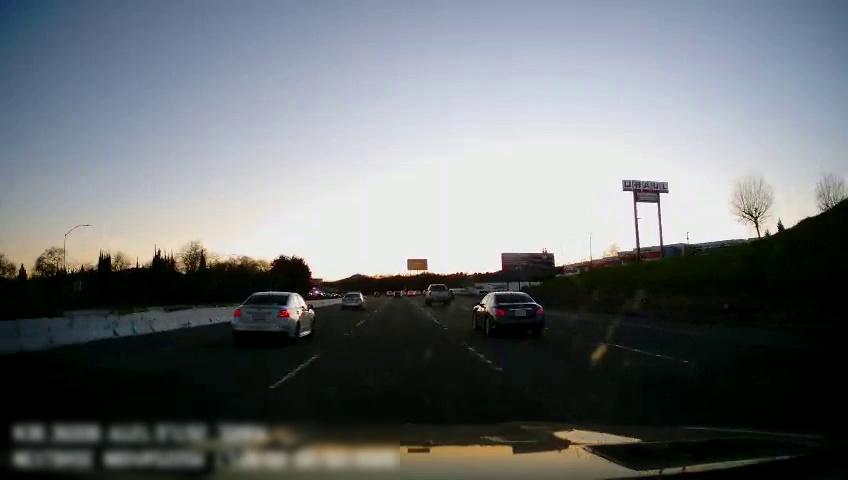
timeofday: Day
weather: Cloudy
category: Drivable Space
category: Vehicles | Car
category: Vehicles | Truck
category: Vehicles | Car
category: Vehicles | Car
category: Lanes | Current Lane
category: Lanes | Current Lane
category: Lanes | Alternate Lane
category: Lanes | Alternate Lane